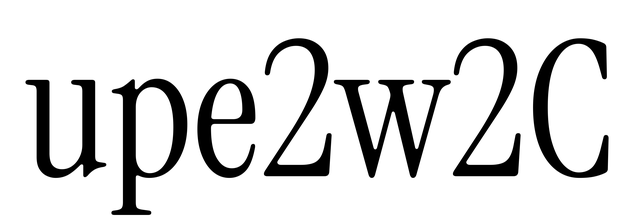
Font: InstrumentSerif-Regular